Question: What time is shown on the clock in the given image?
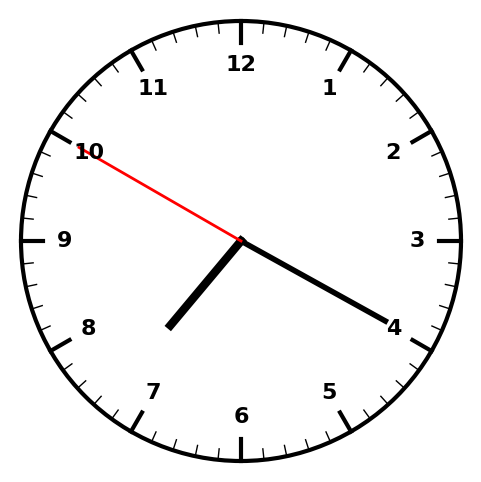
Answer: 07:19:50